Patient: sex F, age 38
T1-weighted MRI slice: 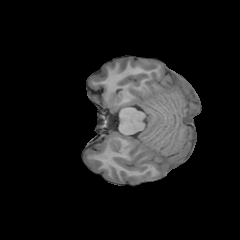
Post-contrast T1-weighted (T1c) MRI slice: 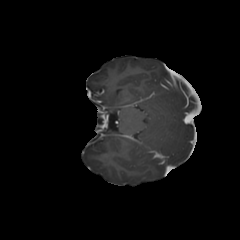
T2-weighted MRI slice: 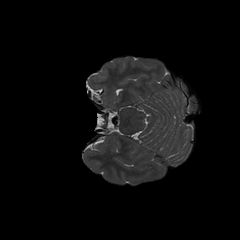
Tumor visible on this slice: no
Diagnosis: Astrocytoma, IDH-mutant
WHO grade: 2